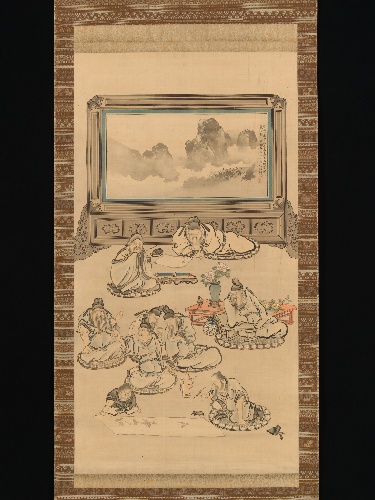
Artist: Tani Bunchō
Artist bio: Japanese, 1763–1840
Date: 1828
Object type: Hanging scroll
Classification: Paintings
Medium: Hanging scroll; ink and color on silk
Culture: Japan
Period: Edo period (1615–1868)
Dimensions: Image: 52 3/8 × 27 13/16 in. (133 × 70.7 cm)
Overall with mounting: 81 1/8 × 32 15/16 in. (206 × 83.7 cm)
Overall with knobs: 81 1/8 × 35 7/8 in. (206 × 91.2 cm)
Department: Asian Art
Credit line: Mary Griggs Burke Collection, Gift of the Mary and Jackson Burke Foundation, 2015
Accession year: 2015
Repository: Metropolitan Museum of Art, New York, NY
Tags: Men